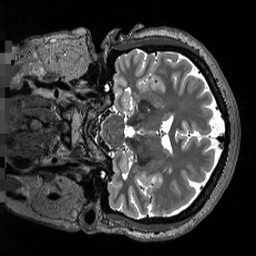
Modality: T2w
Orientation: coronal
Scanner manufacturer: siemens
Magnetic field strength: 3 T
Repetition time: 3.2 s
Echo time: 0.564 s